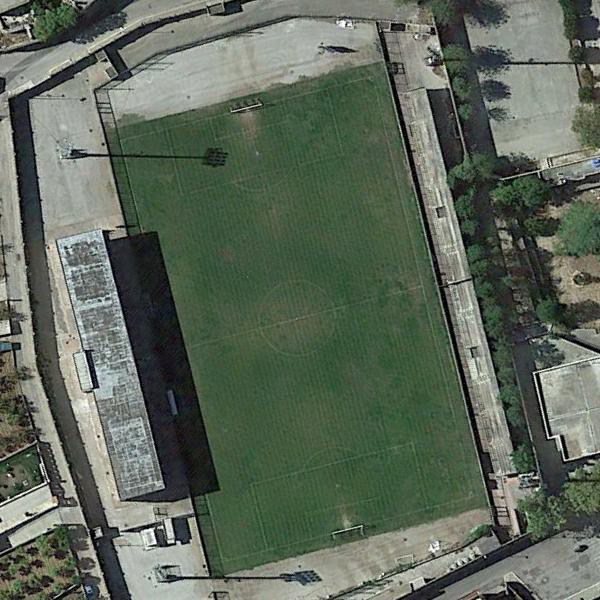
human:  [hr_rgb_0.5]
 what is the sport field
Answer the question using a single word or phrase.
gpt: football field